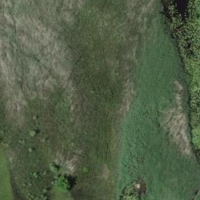
EUNIS habitat code: 21
Species observed at this site:
Acrocephalus palustris